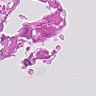
Metastatic tissue present: no